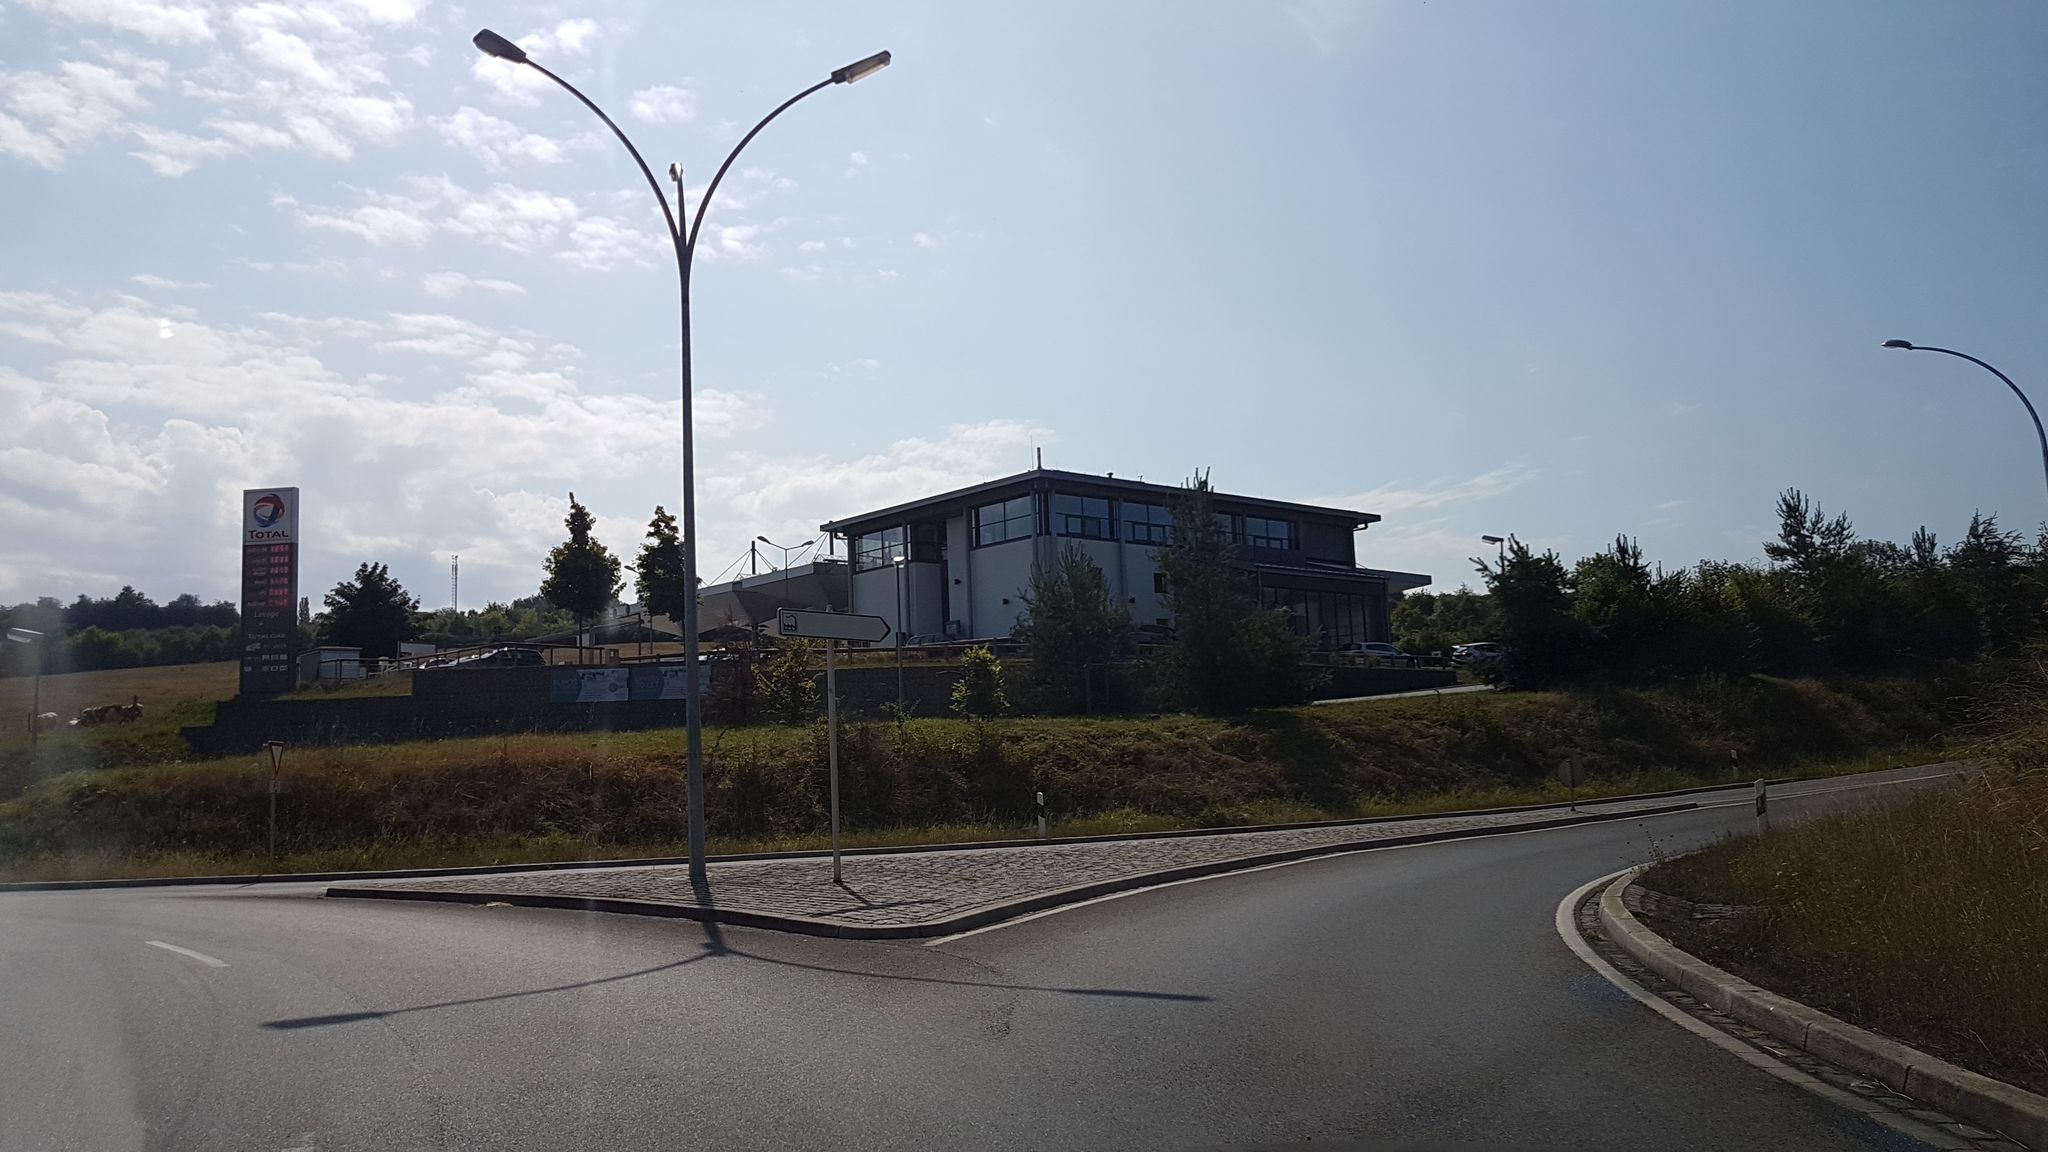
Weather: clear
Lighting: day
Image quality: good
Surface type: driving surface
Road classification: secondary
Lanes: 1
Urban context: semi-dense urban cluster
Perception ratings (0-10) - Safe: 4.57, Lively: 2.58, Beautiful: 3.07, Boring: 3.46, Depressing: 5.74, Wealthy: 1.67